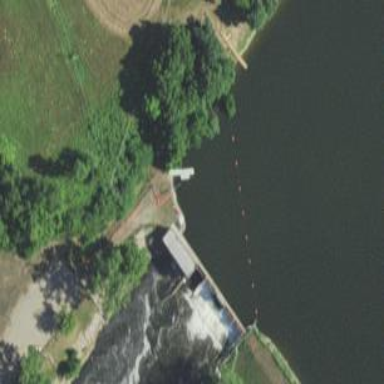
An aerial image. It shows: Dam across waterway.